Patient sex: F
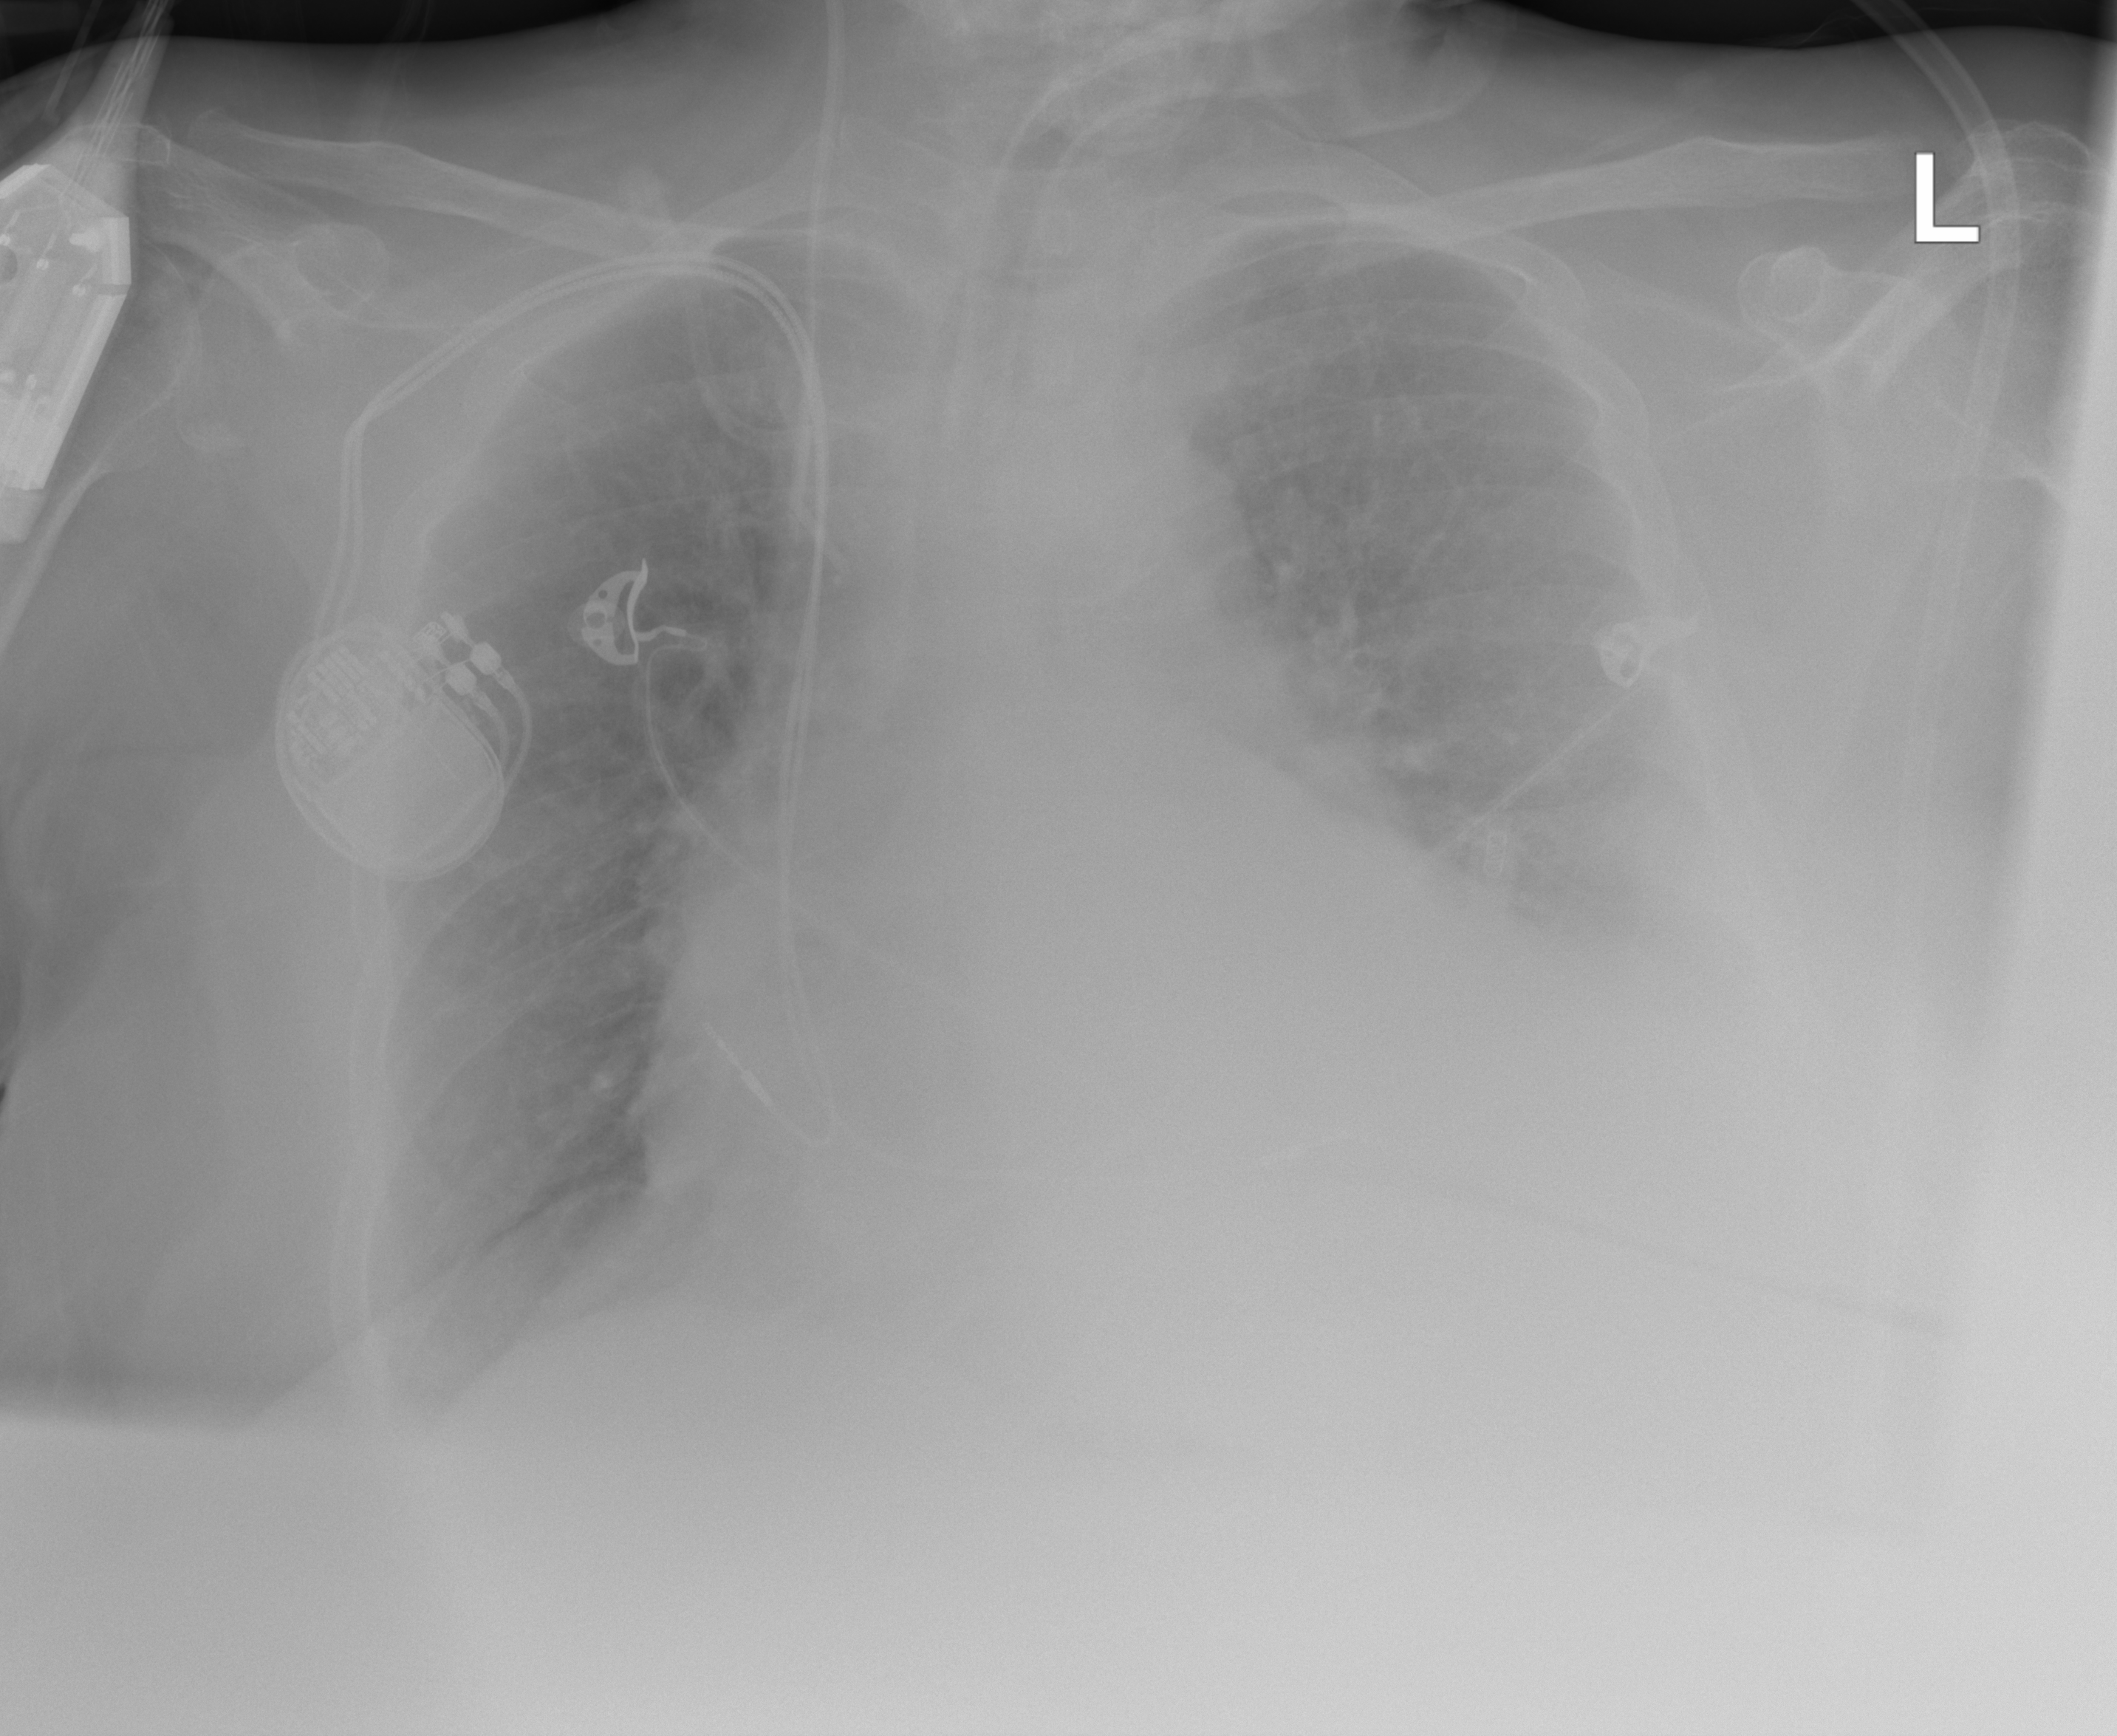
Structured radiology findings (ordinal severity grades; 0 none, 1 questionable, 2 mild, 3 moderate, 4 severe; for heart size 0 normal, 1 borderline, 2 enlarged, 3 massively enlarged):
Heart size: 2
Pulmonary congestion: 3
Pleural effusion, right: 2
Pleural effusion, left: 3
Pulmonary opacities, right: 2
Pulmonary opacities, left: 2
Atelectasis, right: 2
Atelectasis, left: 2